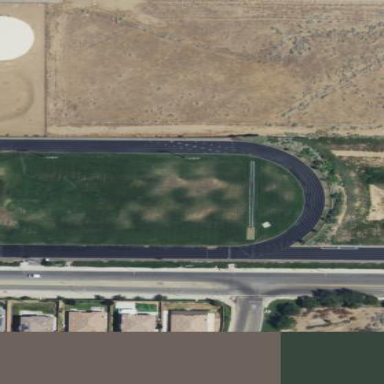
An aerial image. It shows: Track in leisure land.